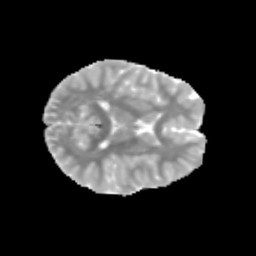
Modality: MD
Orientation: axial
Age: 10
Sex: female
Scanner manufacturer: siemens
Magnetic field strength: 3 T
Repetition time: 3.8 s
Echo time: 0.07 s